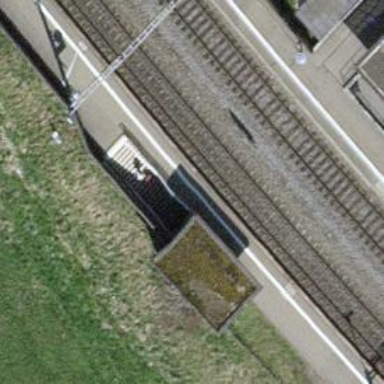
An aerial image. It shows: Public transport stop position along the railway.